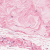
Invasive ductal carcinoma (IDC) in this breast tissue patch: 0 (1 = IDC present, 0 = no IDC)